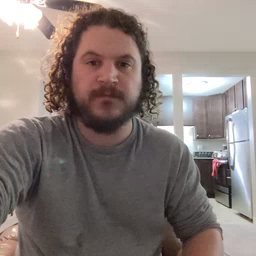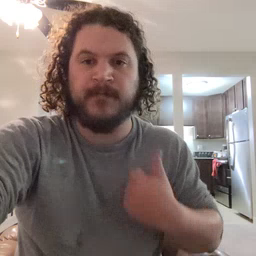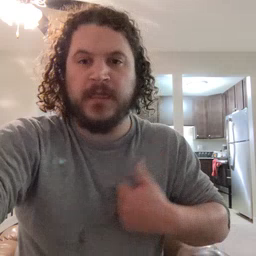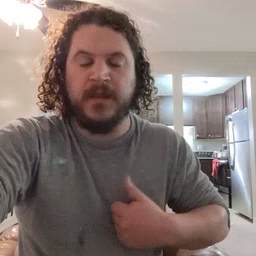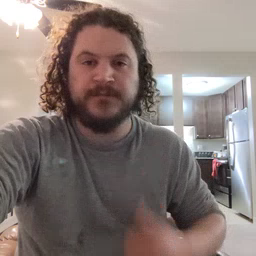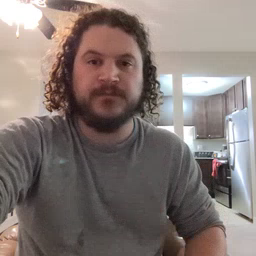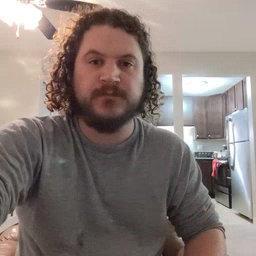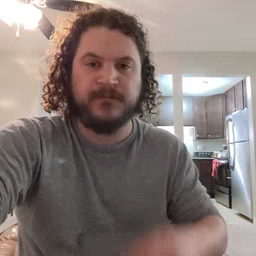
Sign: bath